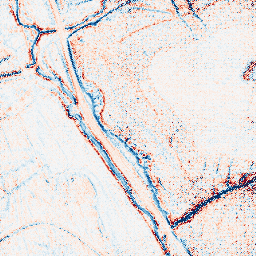
Category: edge_preserving
Decomposition family: bilateral
Decomposition parameters: d: 9
sigma_color: 150
sigma_space: 25
Upsampling method: regularized
Upsampling parameters: scale: 4
lambda_reg: 0.1
Upsampling scale: 4